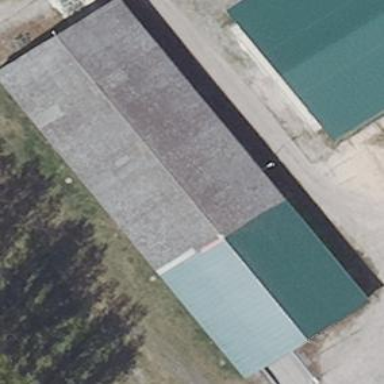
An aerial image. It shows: Building with gabled roof oriented along and colored grey.